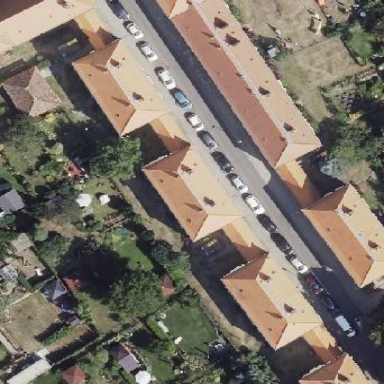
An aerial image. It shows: Hipped roof house.